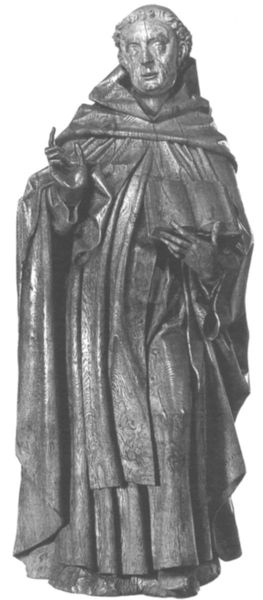
Titel: Dominikanischer Heiliger
Künstler: Meister Arnt
Standort: Herstellungsort: (Niederrhein) (EU - Niederrhein)
Institution: Düsseldorf, Kunstmuseum
Schlagwörter: dunkel, hand, mann, umhang, finger, geste, holz, mund, nase, schwarz, augen, bibel, falten, stehen, stein, hände, kirche, figur, kutte, skulptur, statue, draperie, bronze, faltenwurf, plastik, zeigen, foto, buch, glaube, schwarzweiss, schnitzerei, pfarrer, mittelalter, priester, mönch, luther, geöffnet, heilig, aufgeschlagen, schnitzwerk, kapuze, bronzestatue, tonsur, holzskulptur, statur, biebel, ganzkörpferfigur, faltenwuref, tonsus, lutferfigur